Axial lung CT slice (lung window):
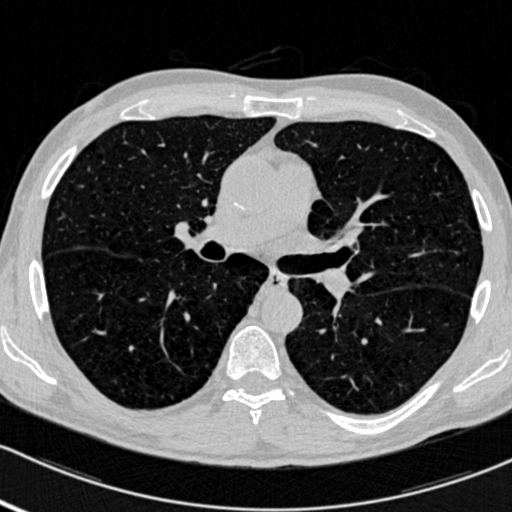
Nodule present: no